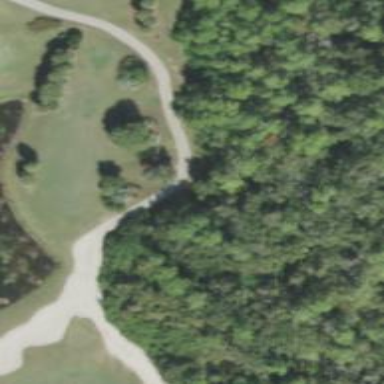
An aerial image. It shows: Sand bunker on golf course.